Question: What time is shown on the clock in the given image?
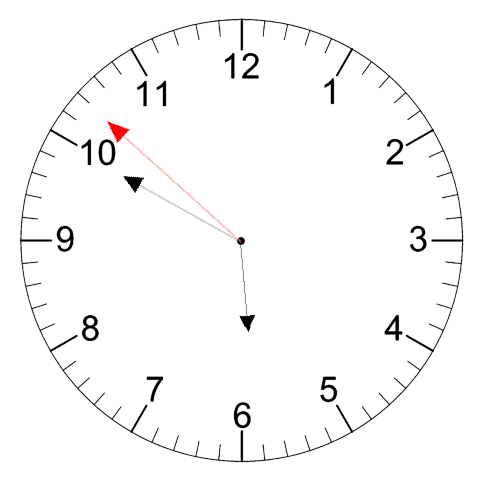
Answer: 05:49:52